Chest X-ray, PA view. Patient: 39 years old, sex F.
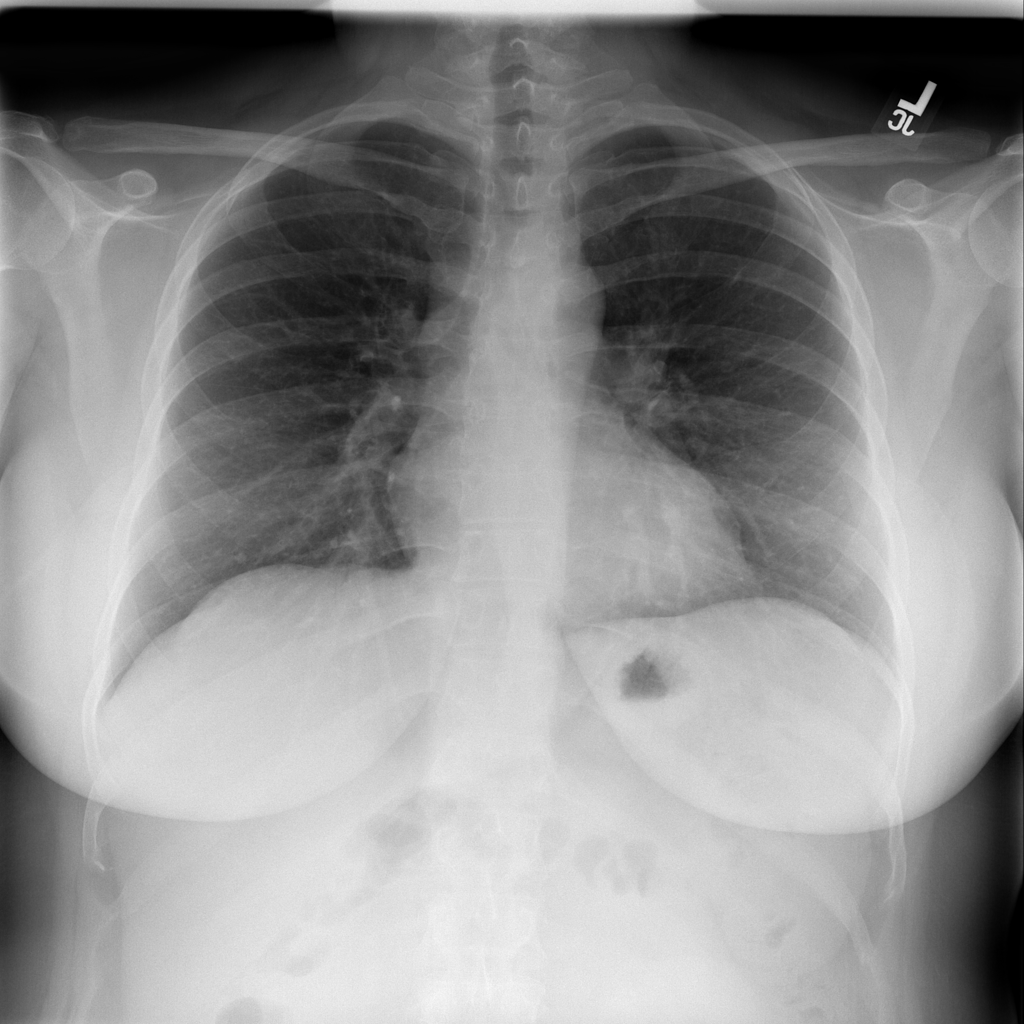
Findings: No Finding